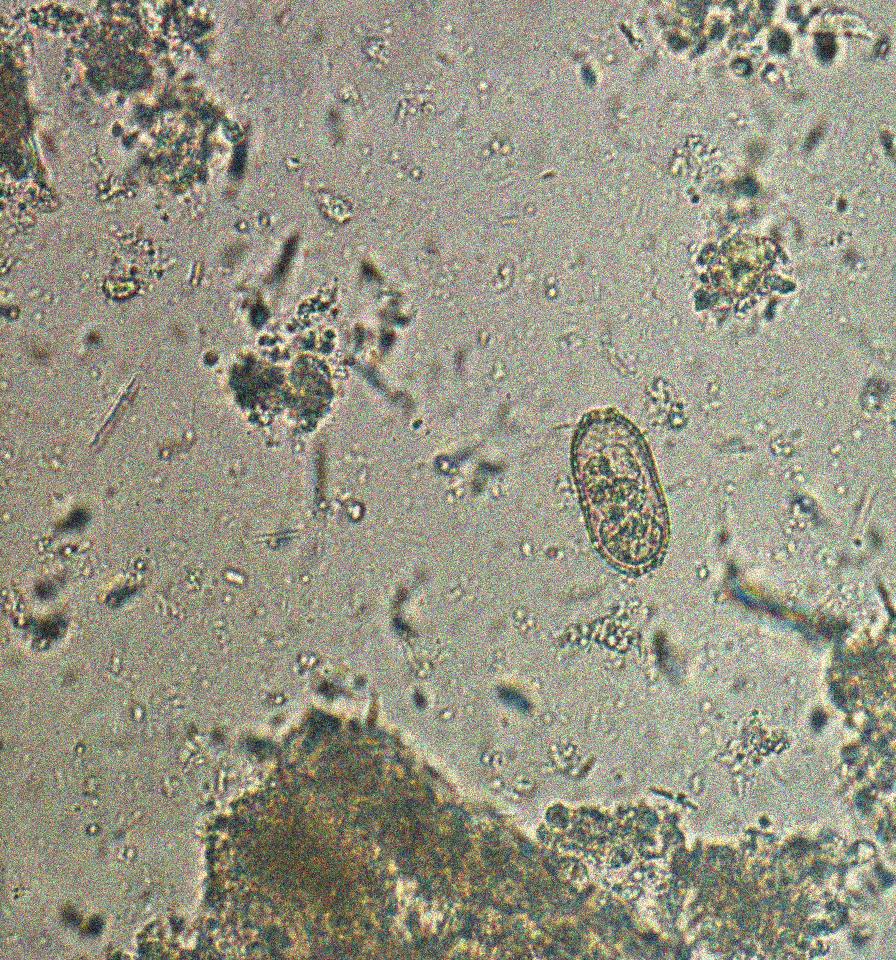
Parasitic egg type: Capillaria philippinensis